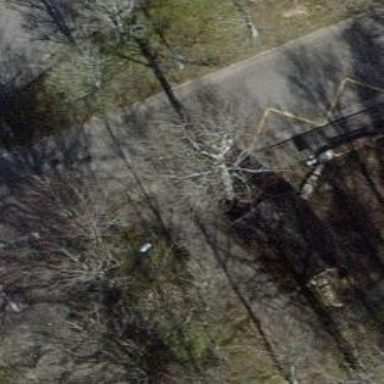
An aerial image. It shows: Bus stop along the road.